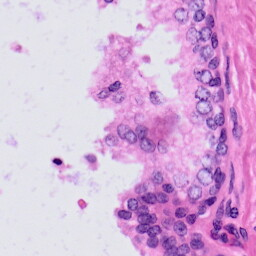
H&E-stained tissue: Prostate